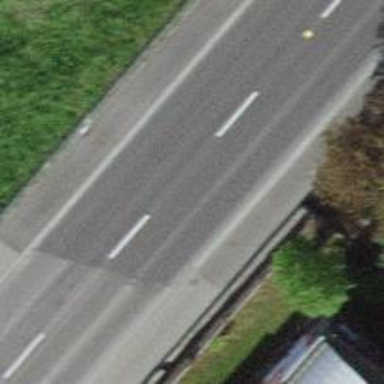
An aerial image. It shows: Zebra crossing on the road.